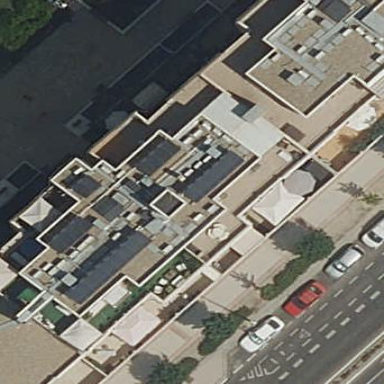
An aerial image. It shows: Residential building.